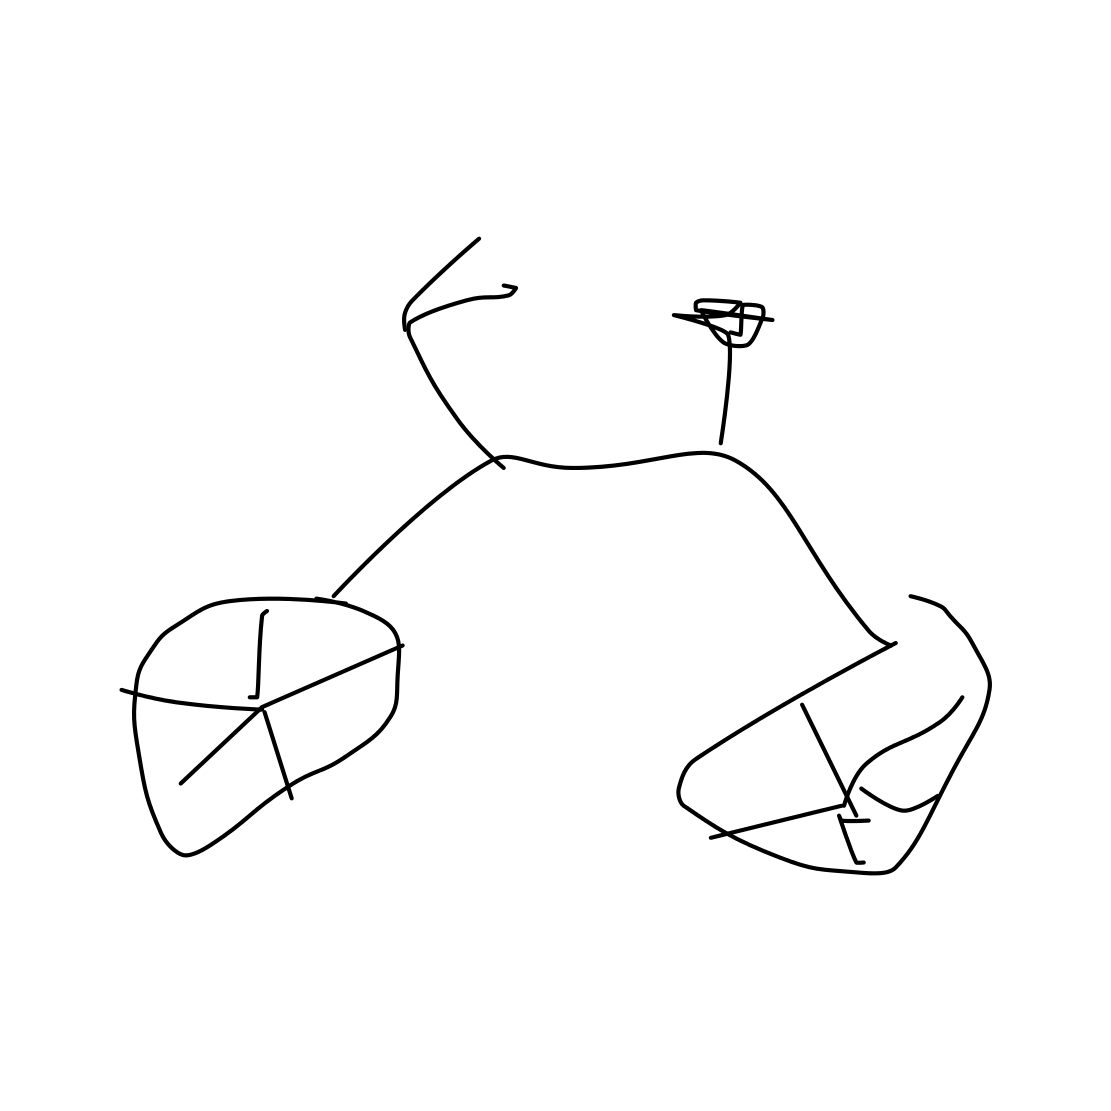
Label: bicycle